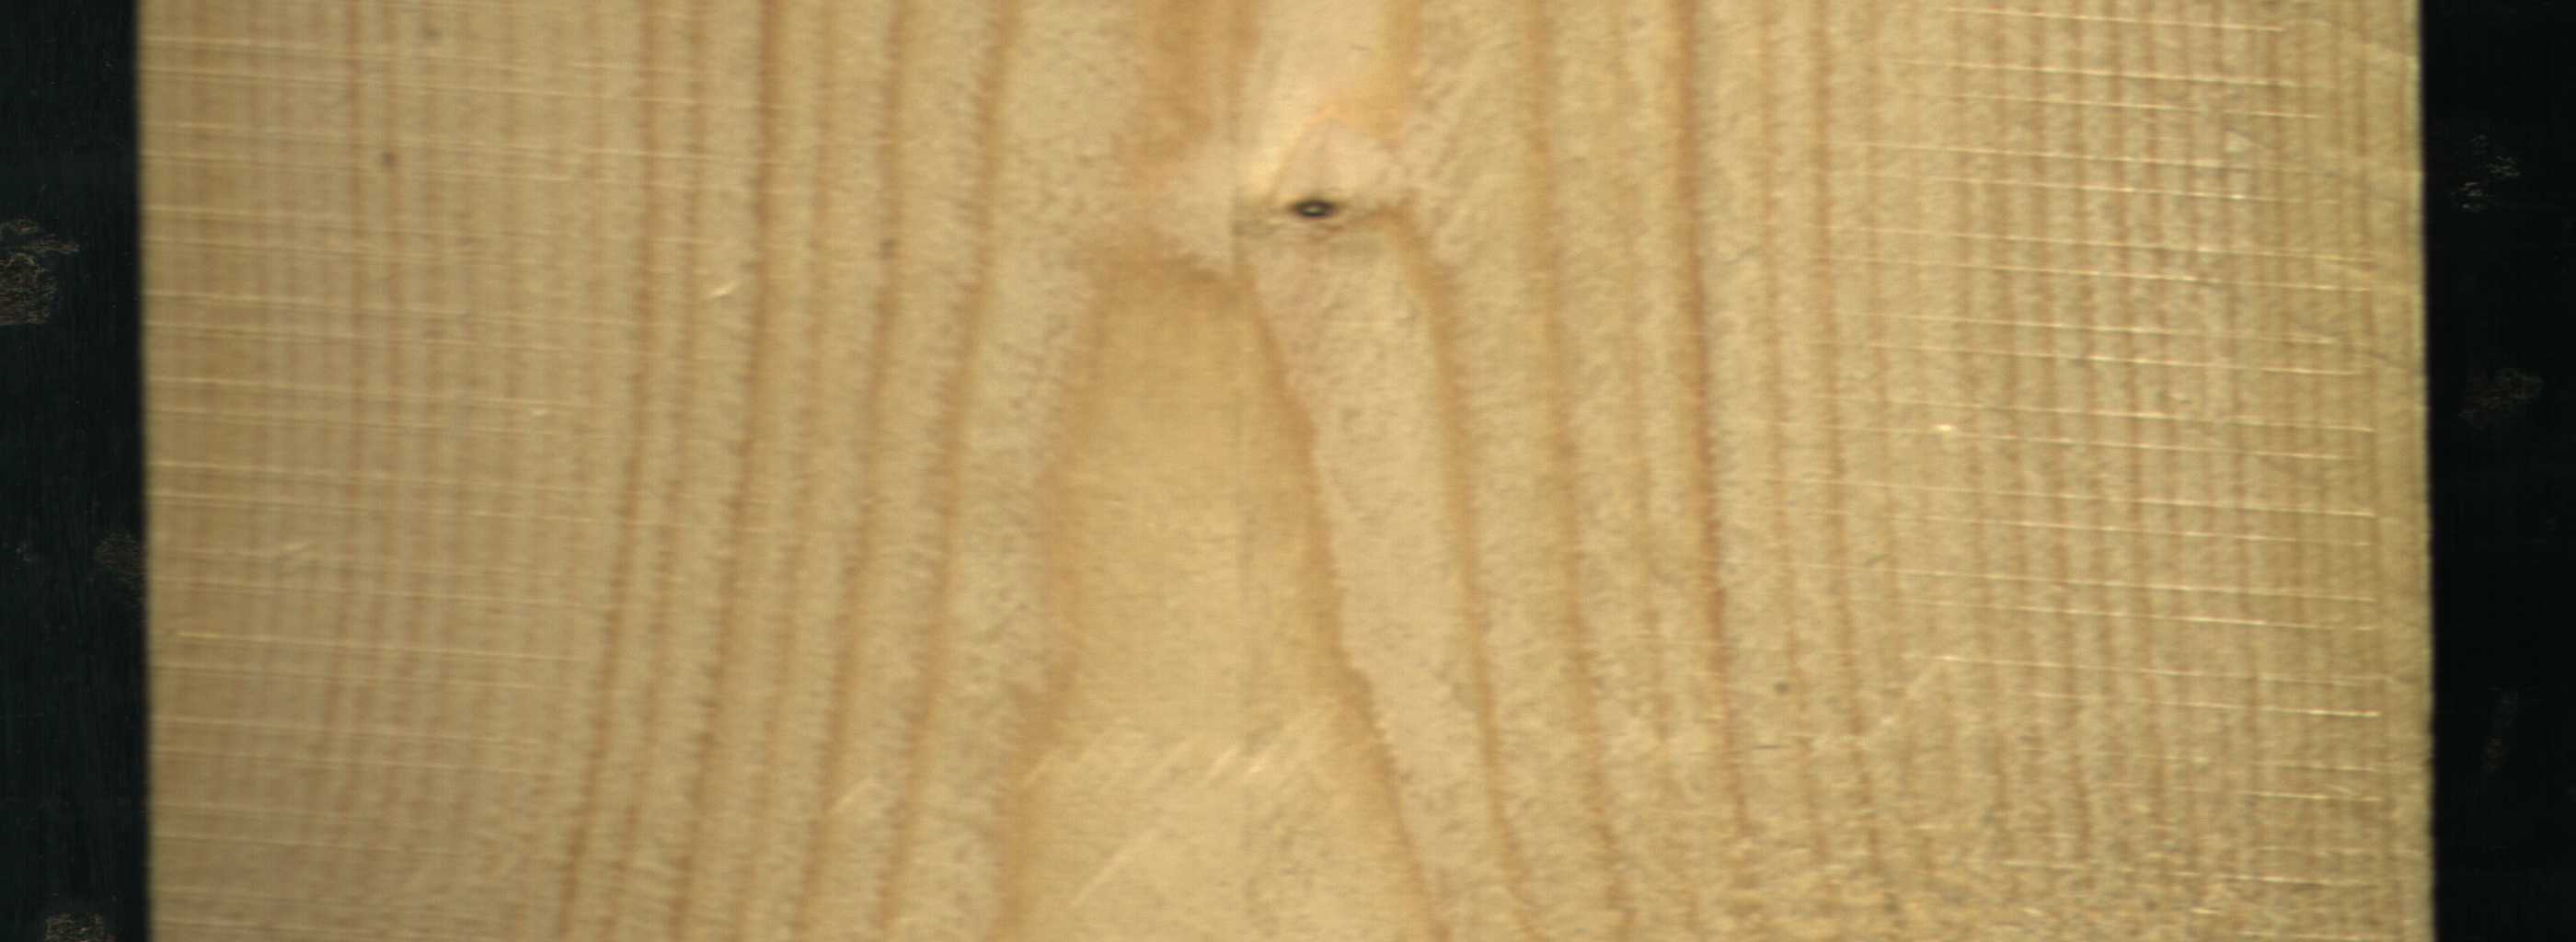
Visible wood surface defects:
Live_Knot